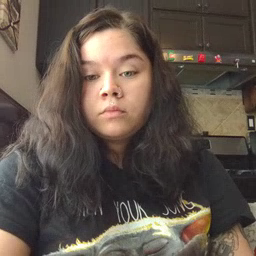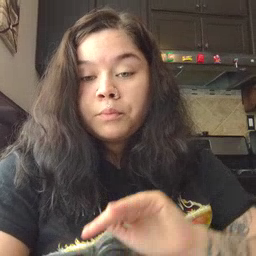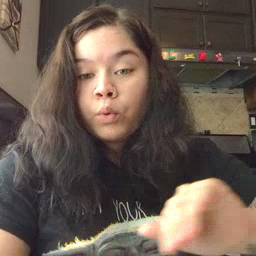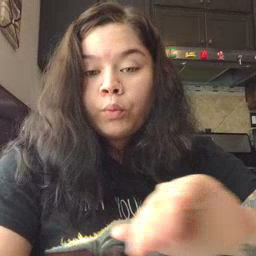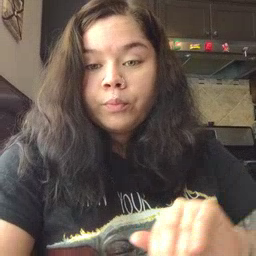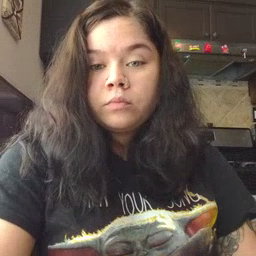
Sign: pool